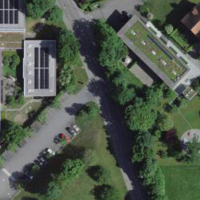
EUNIS habitat code: 55
Species observed at this site:
Tachymarptis melba
Pernis apivorus
Hirundo rustica
Milvus milvus
Fringilla coelebs
Buteo buteo
Sylvia atricapilla
Delichon urbicum
Turdus merula